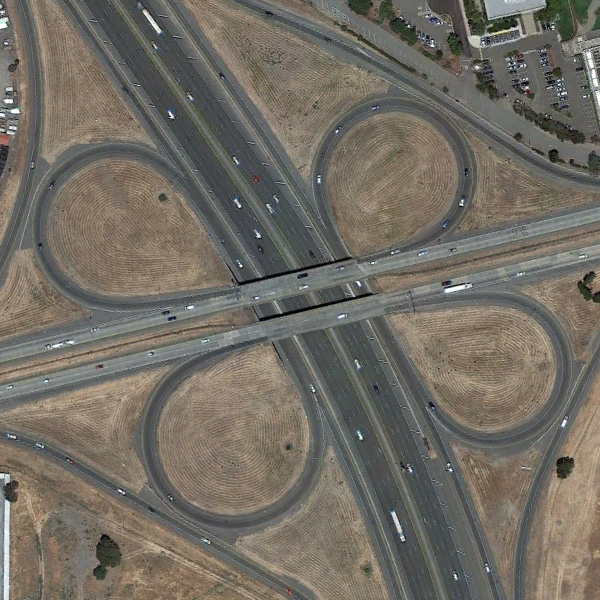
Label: Viaduct